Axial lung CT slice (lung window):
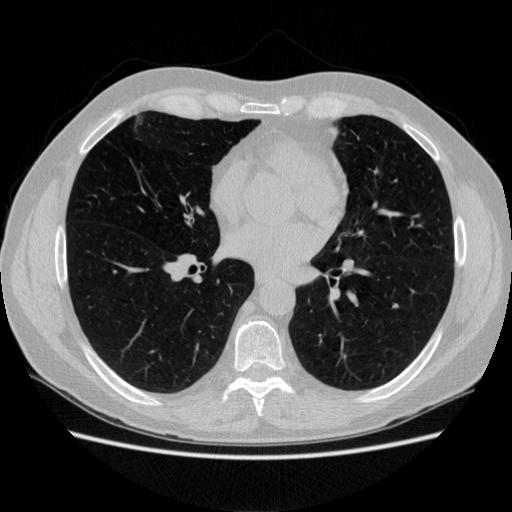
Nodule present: no